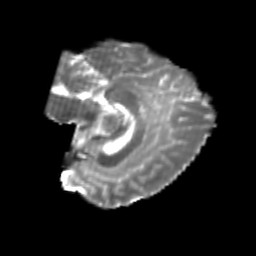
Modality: T2w
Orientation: sagittal
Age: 23
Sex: female
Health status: healthy
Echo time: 0.074 s